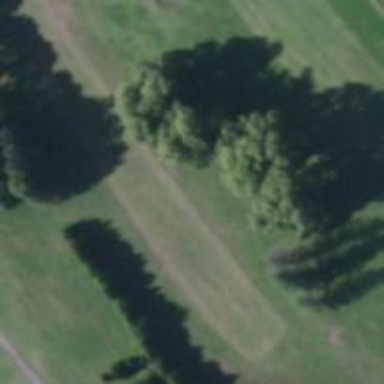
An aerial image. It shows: Golf hole.